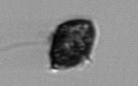
Label: Kryptoperidinium_triquetrum